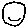
Label: smiley face